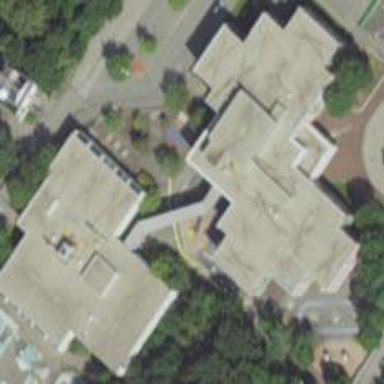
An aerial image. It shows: School building.